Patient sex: M
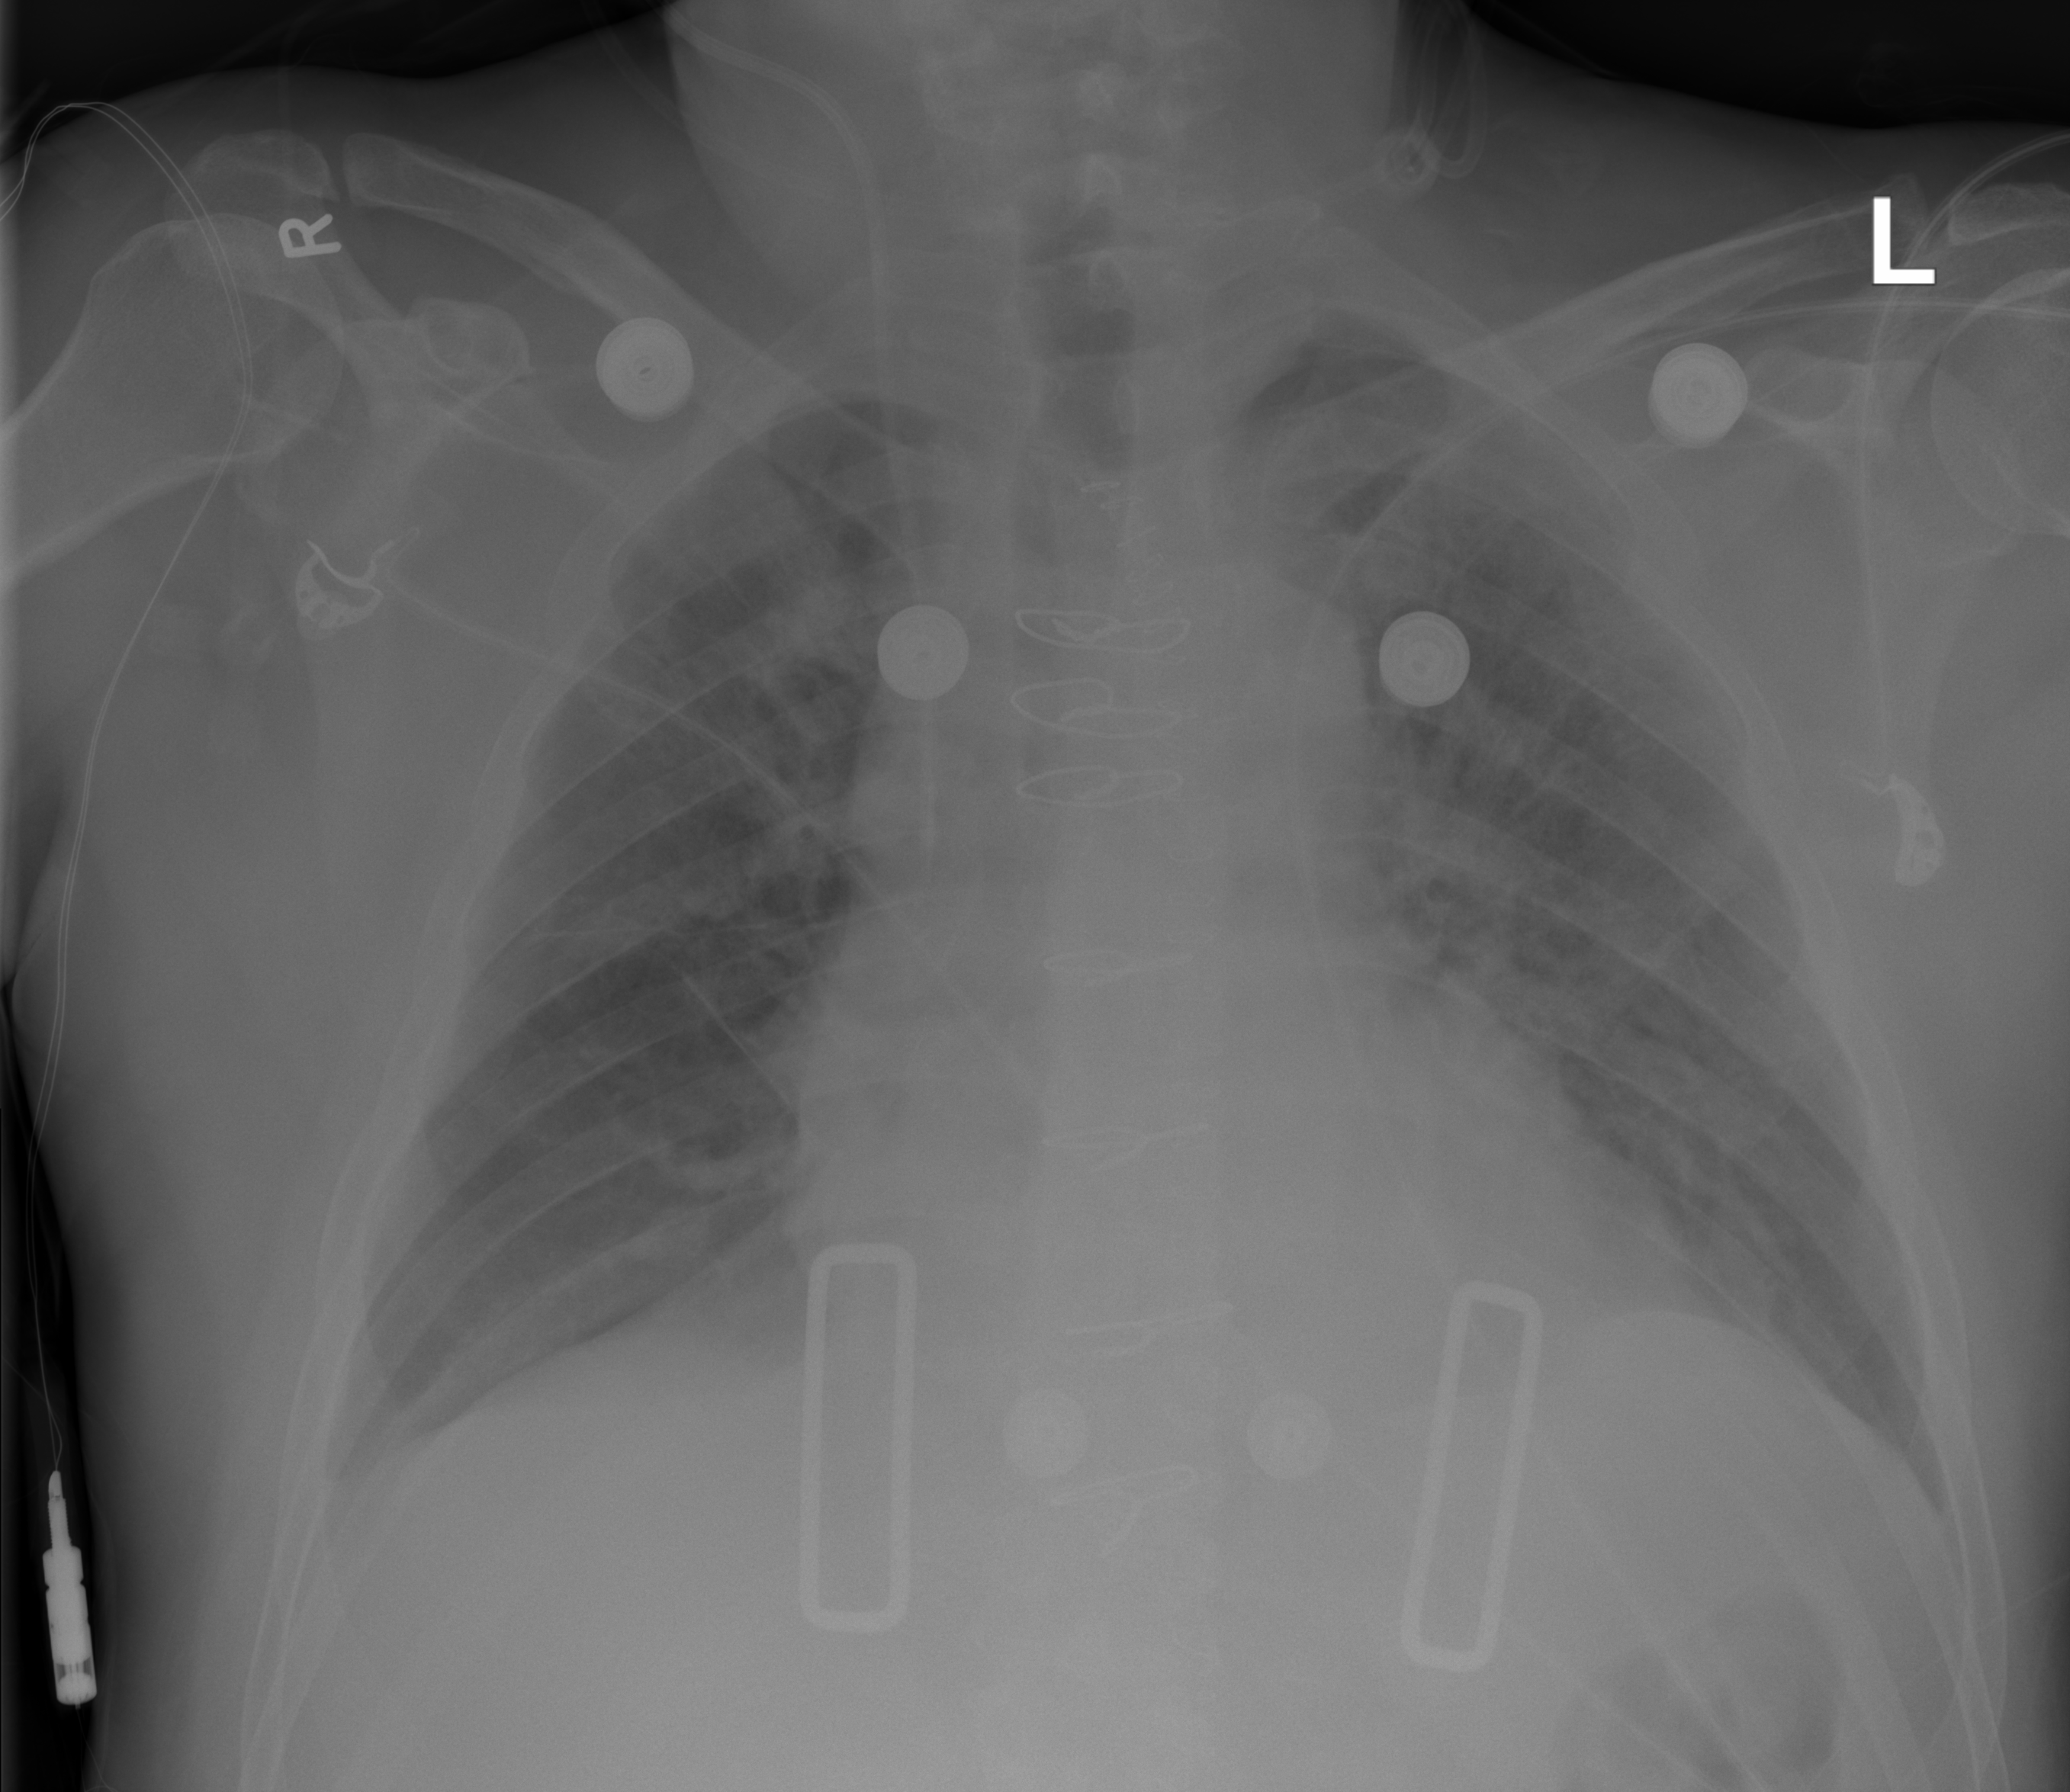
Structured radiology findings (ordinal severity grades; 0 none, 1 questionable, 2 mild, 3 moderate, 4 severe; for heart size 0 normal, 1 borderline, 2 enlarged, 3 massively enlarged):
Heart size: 2
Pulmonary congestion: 2
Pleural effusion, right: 2
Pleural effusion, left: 0
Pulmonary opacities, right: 2
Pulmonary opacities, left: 2
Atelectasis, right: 2
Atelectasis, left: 2